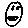
Label: smiley face